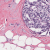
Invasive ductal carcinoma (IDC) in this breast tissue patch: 0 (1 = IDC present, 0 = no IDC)